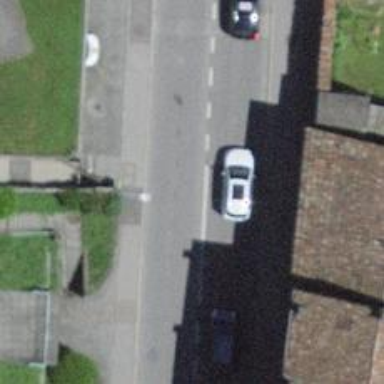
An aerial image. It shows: Road with steps.